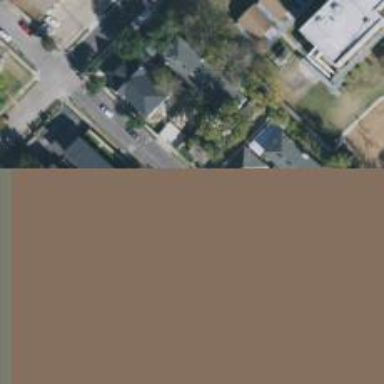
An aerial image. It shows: Residential road with separate sidewalk.